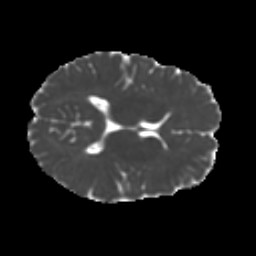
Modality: MD
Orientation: axial
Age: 21
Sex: female
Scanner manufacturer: ge
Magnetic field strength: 3 T
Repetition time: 7.8 s
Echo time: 0.0607 s